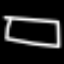
Label: square